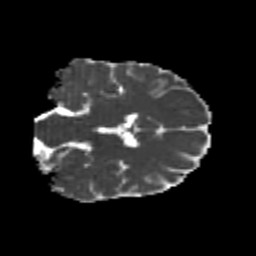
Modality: MD
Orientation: coronal
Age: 25
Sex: male
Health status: healthy
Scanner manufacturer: philips
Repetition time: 7.389 s
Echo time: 0.08599 s